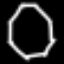
Label: octagon